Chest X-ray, AP view. Patient: 41 years old, sex M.
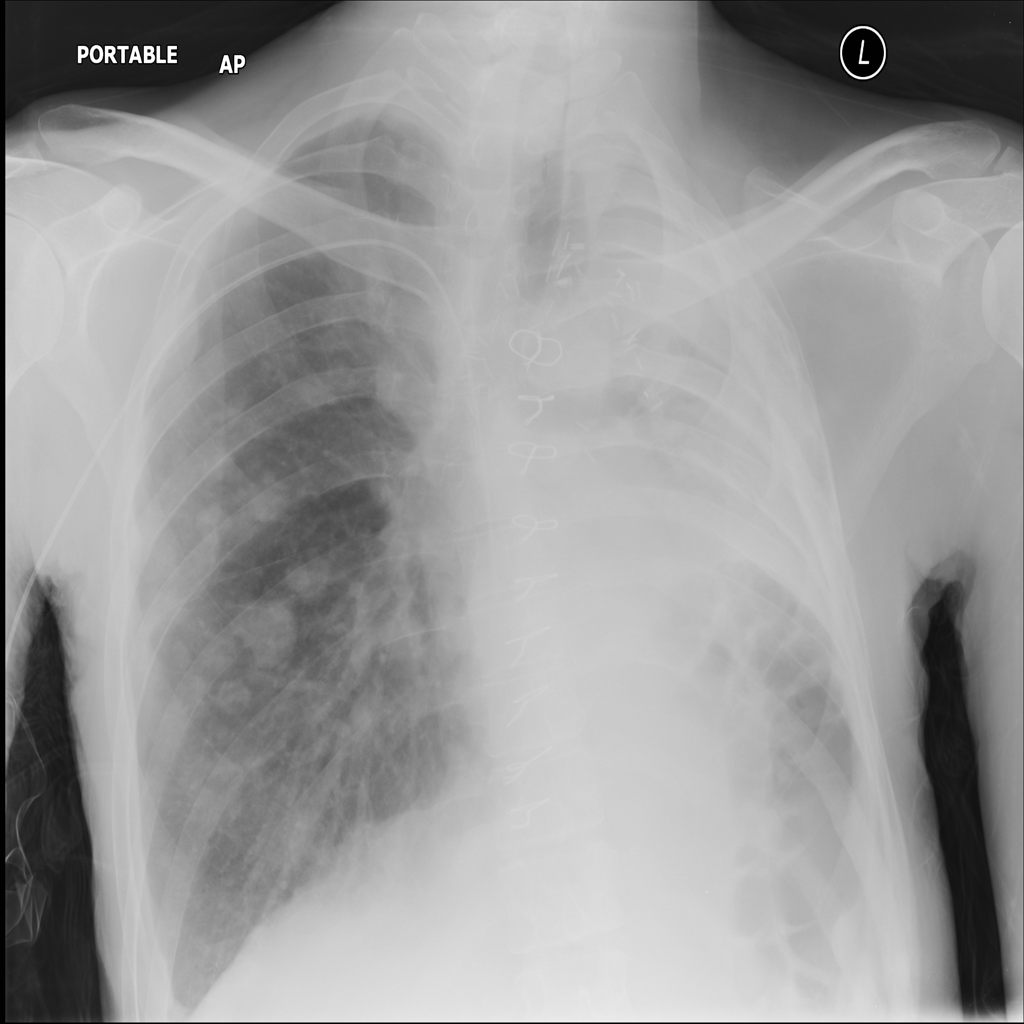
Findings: Nodule